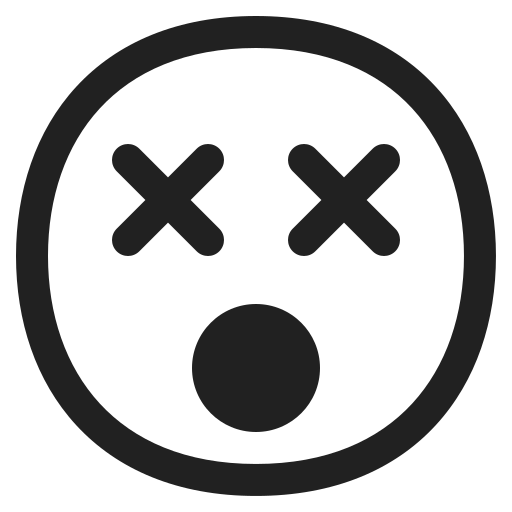
knocked out face high contrast